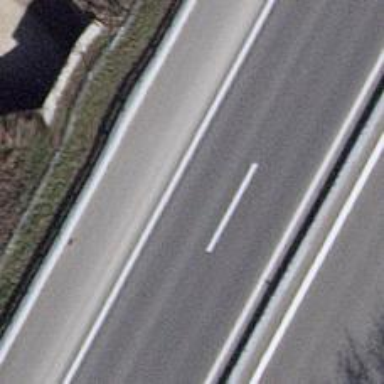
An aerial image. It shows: Bridge over motorway.